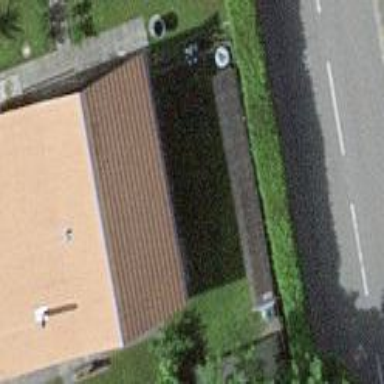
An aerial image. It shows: Residential building.